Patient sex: F
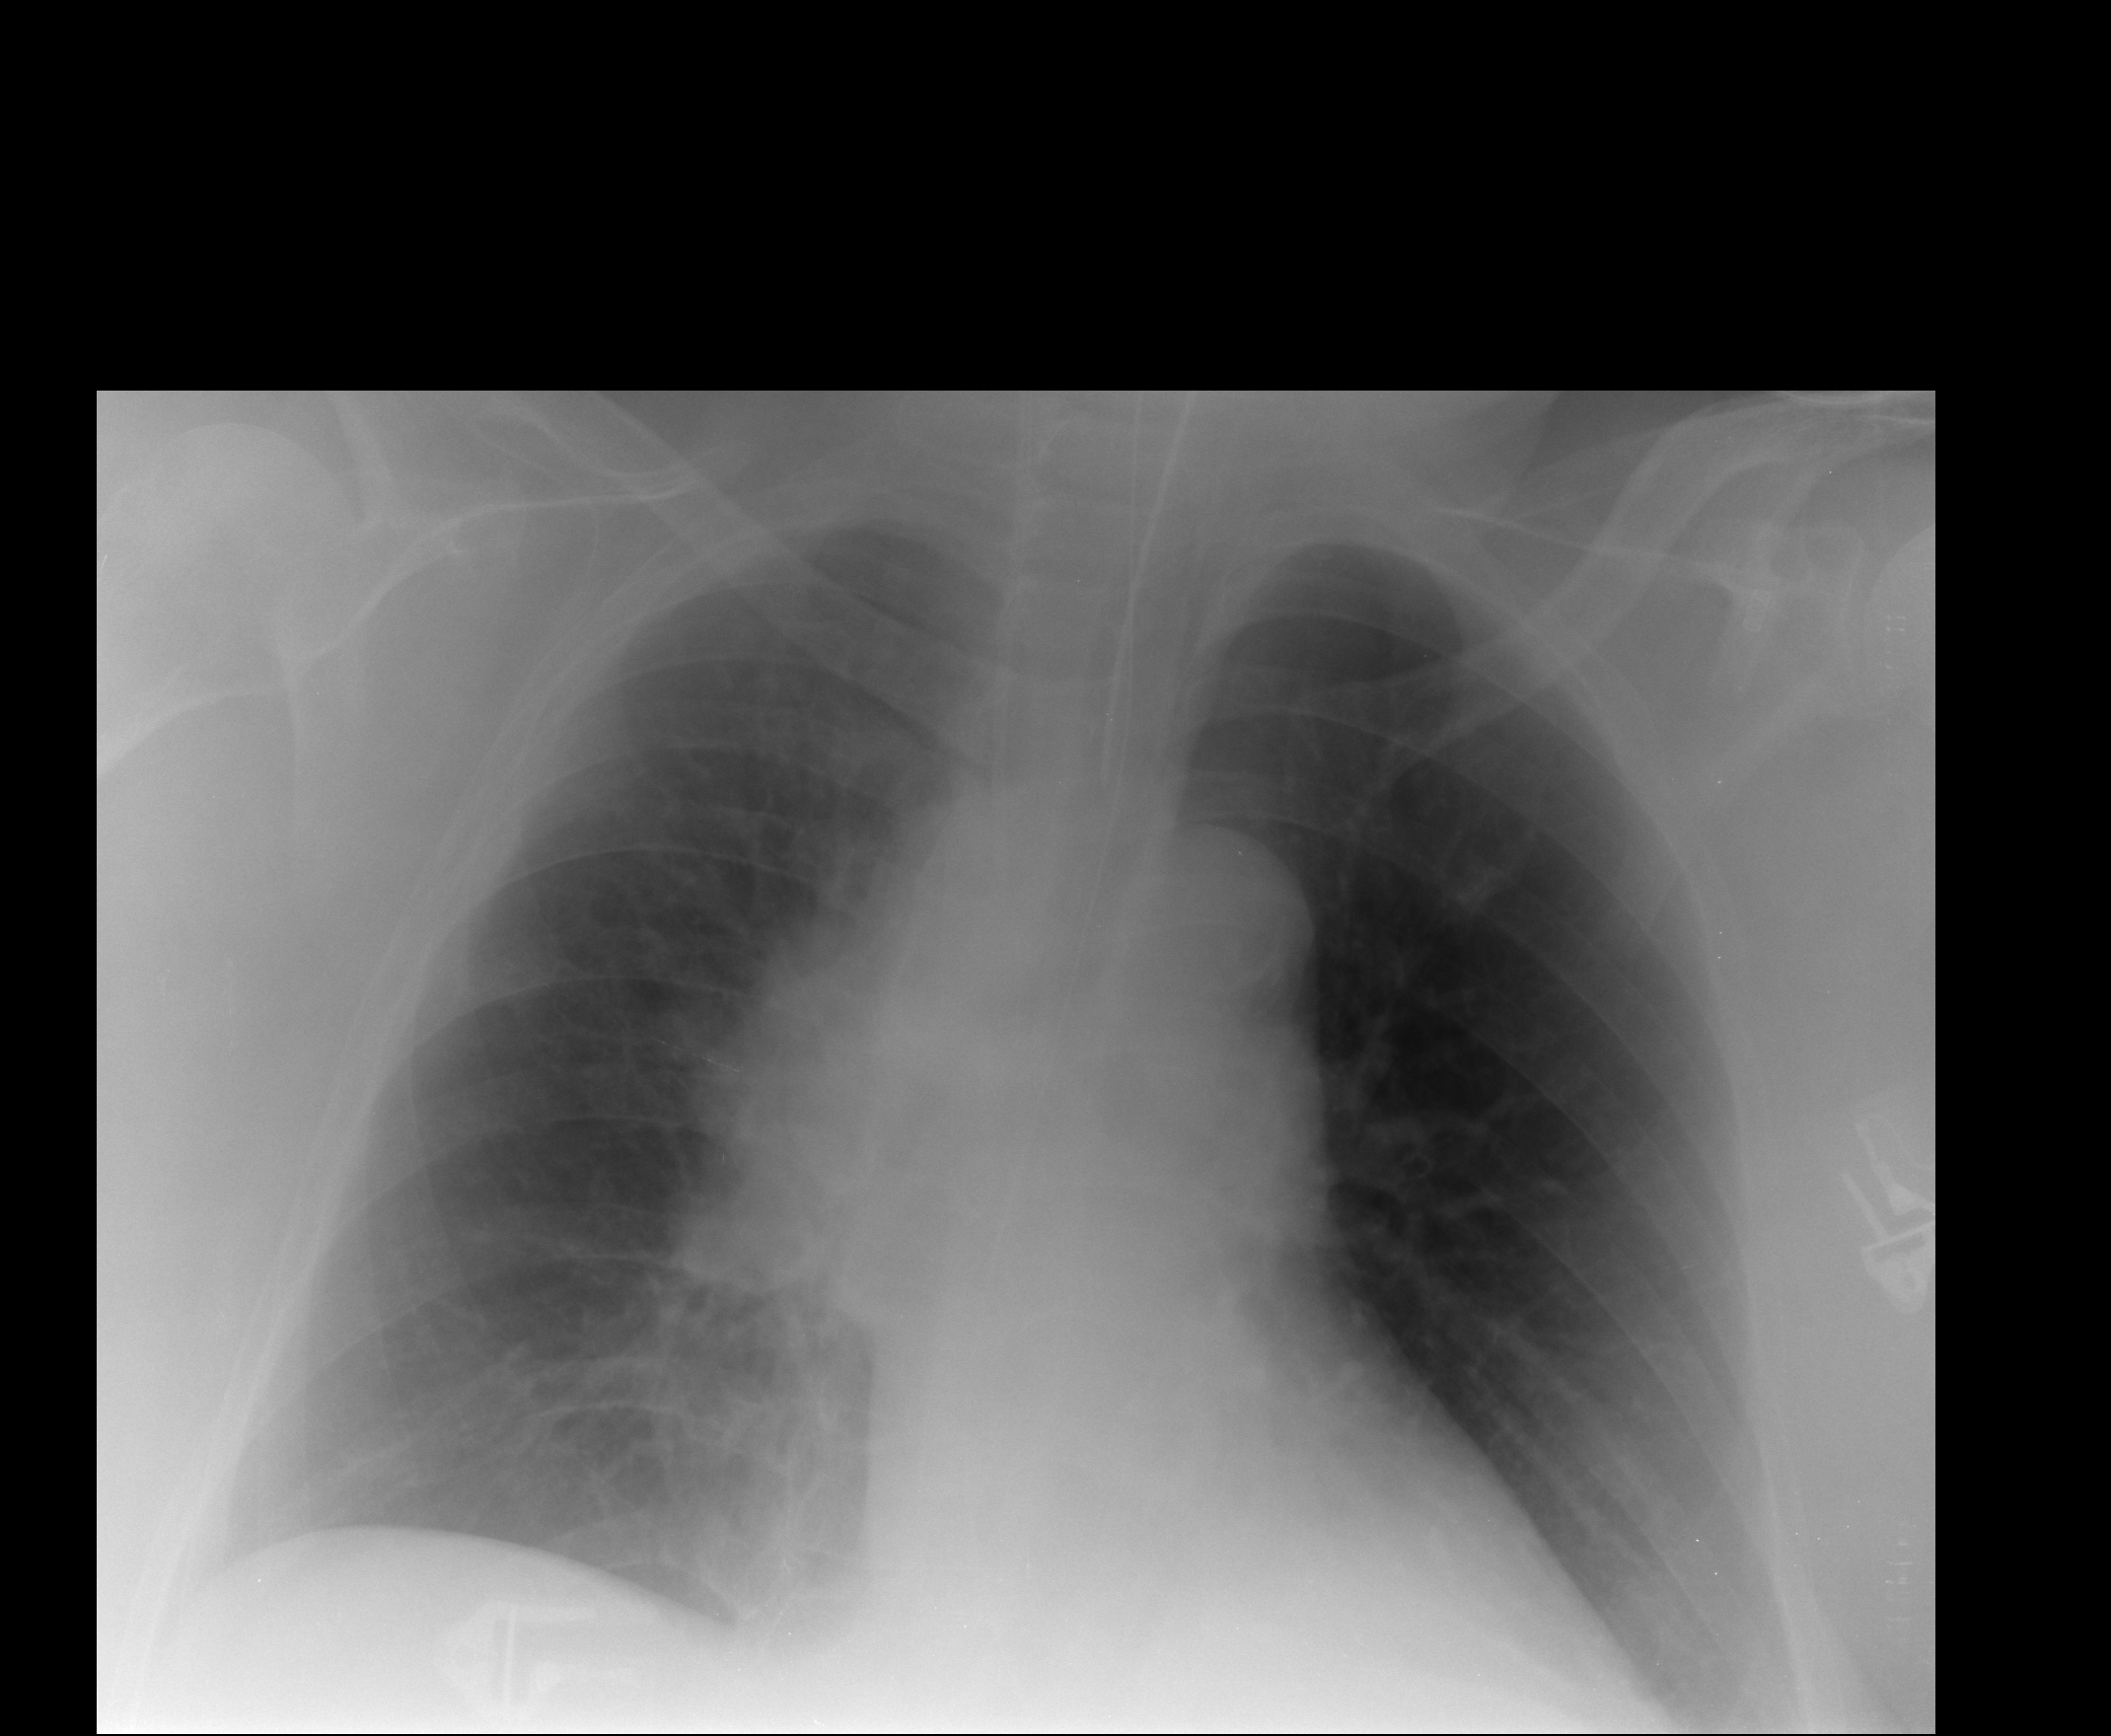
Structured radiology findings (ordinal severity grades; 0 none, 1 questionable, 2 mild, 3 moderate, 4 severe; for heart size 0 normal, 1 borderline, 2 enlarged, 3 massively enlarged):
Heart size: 0
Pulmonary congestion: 0
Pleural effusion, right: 0
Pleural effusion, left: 0
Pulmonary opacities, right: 0
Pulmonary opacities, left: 0
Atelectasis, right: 2
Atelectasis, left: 0